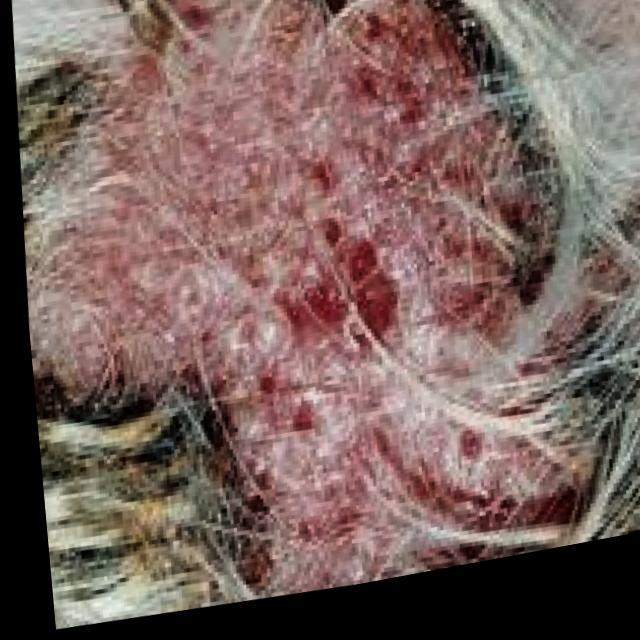
Canine fungal skin infection — characterized by alopecia, scaling, crusting, and circular lesions. Common agents include Malassezia and Candida species.